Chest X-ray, AP view. Patient: 55 years old, sex F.
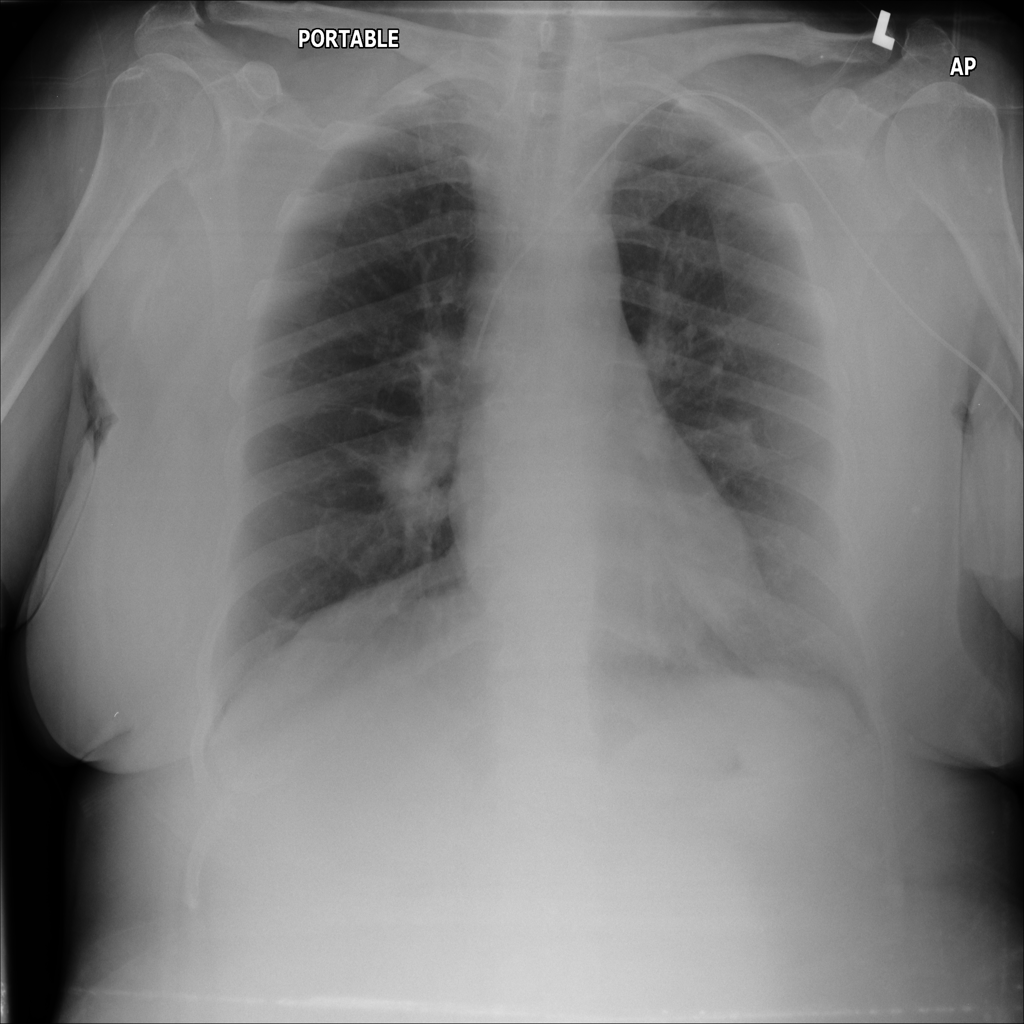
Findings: Mass